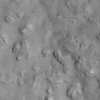
Atmospheric dust classification: not_dusty